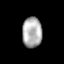
Tissue: lung
Cell type: Epithelial cells
Senescence score: 0.1886
Nuclear area (px): 582
Mean DAPI intensity: 175.651